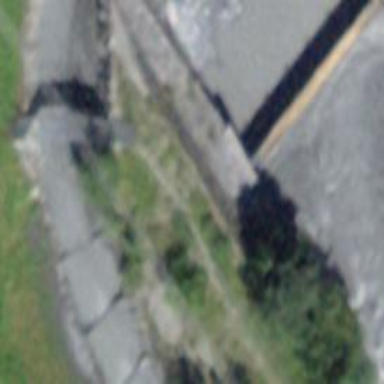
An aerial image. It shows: Retaining wall.